Interaction volume radius: 10 \u00c5
Interaction volume height: 10 \u00c5
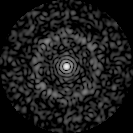
Disorder parameter: 0.846